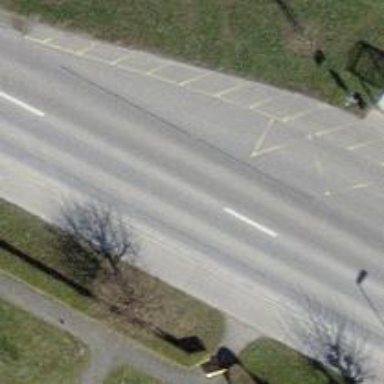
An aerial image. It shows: Bus stop with stop position for public transport.